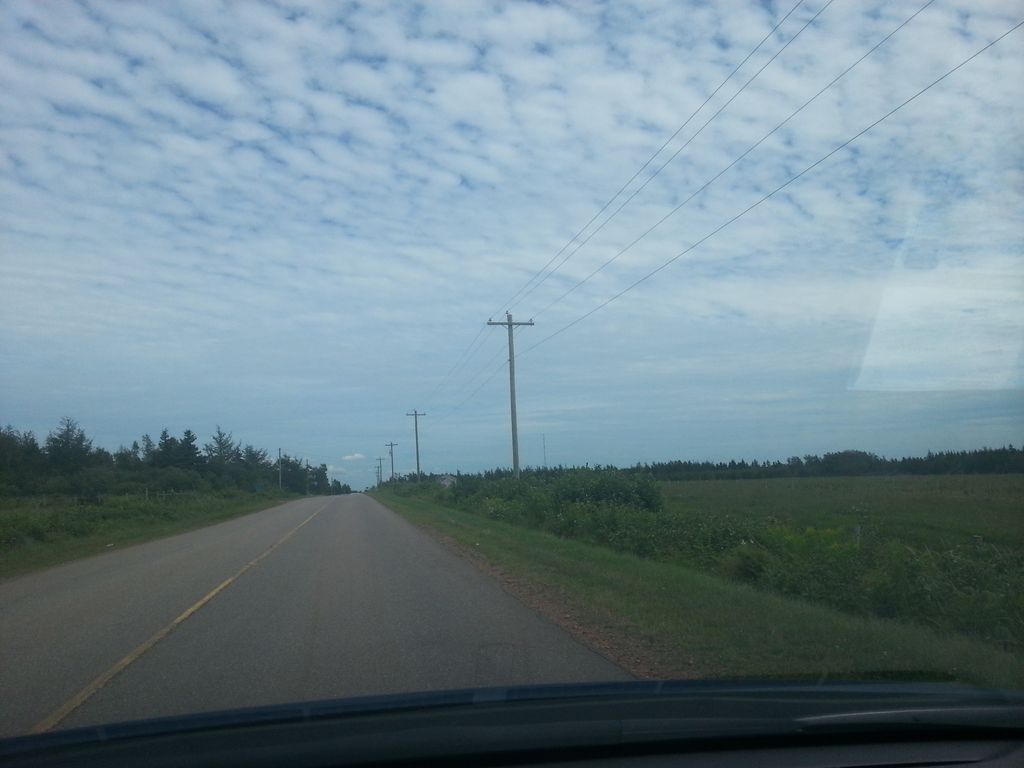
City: charlottetown